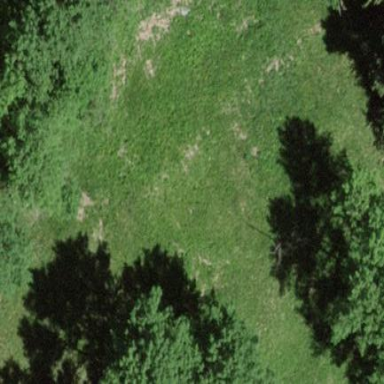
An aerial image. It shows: Area covered with grass.